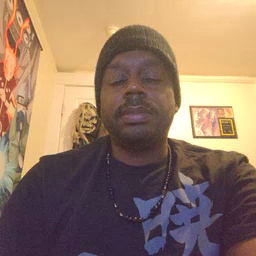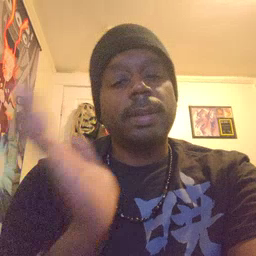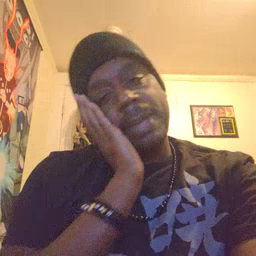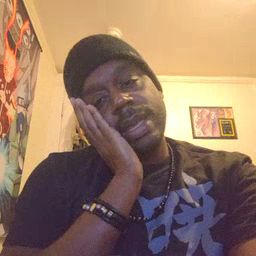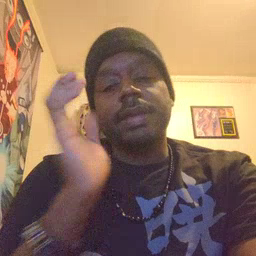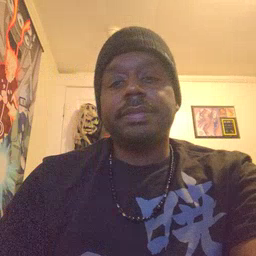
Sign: bed